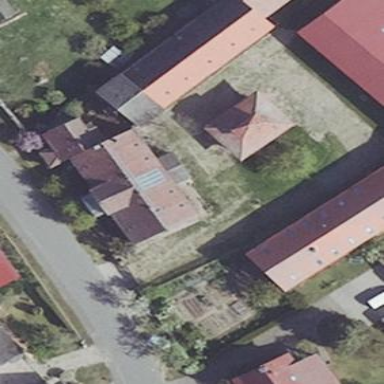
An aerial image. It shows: Residential building.